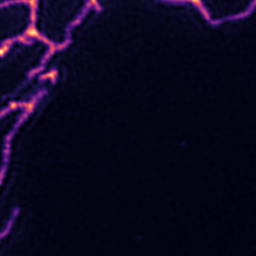
Label: Super-resolution ER image